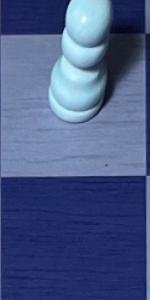
Label: Empty